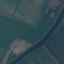
Label: River